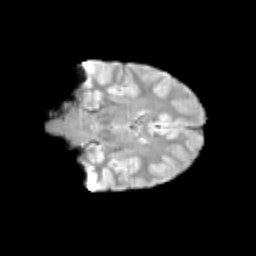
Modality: T2w
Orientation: coronal
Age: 13
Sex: male
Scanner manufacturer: siemens
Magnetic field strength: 3 T
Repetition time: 3.8 s
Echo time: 0.07 s